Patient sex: M
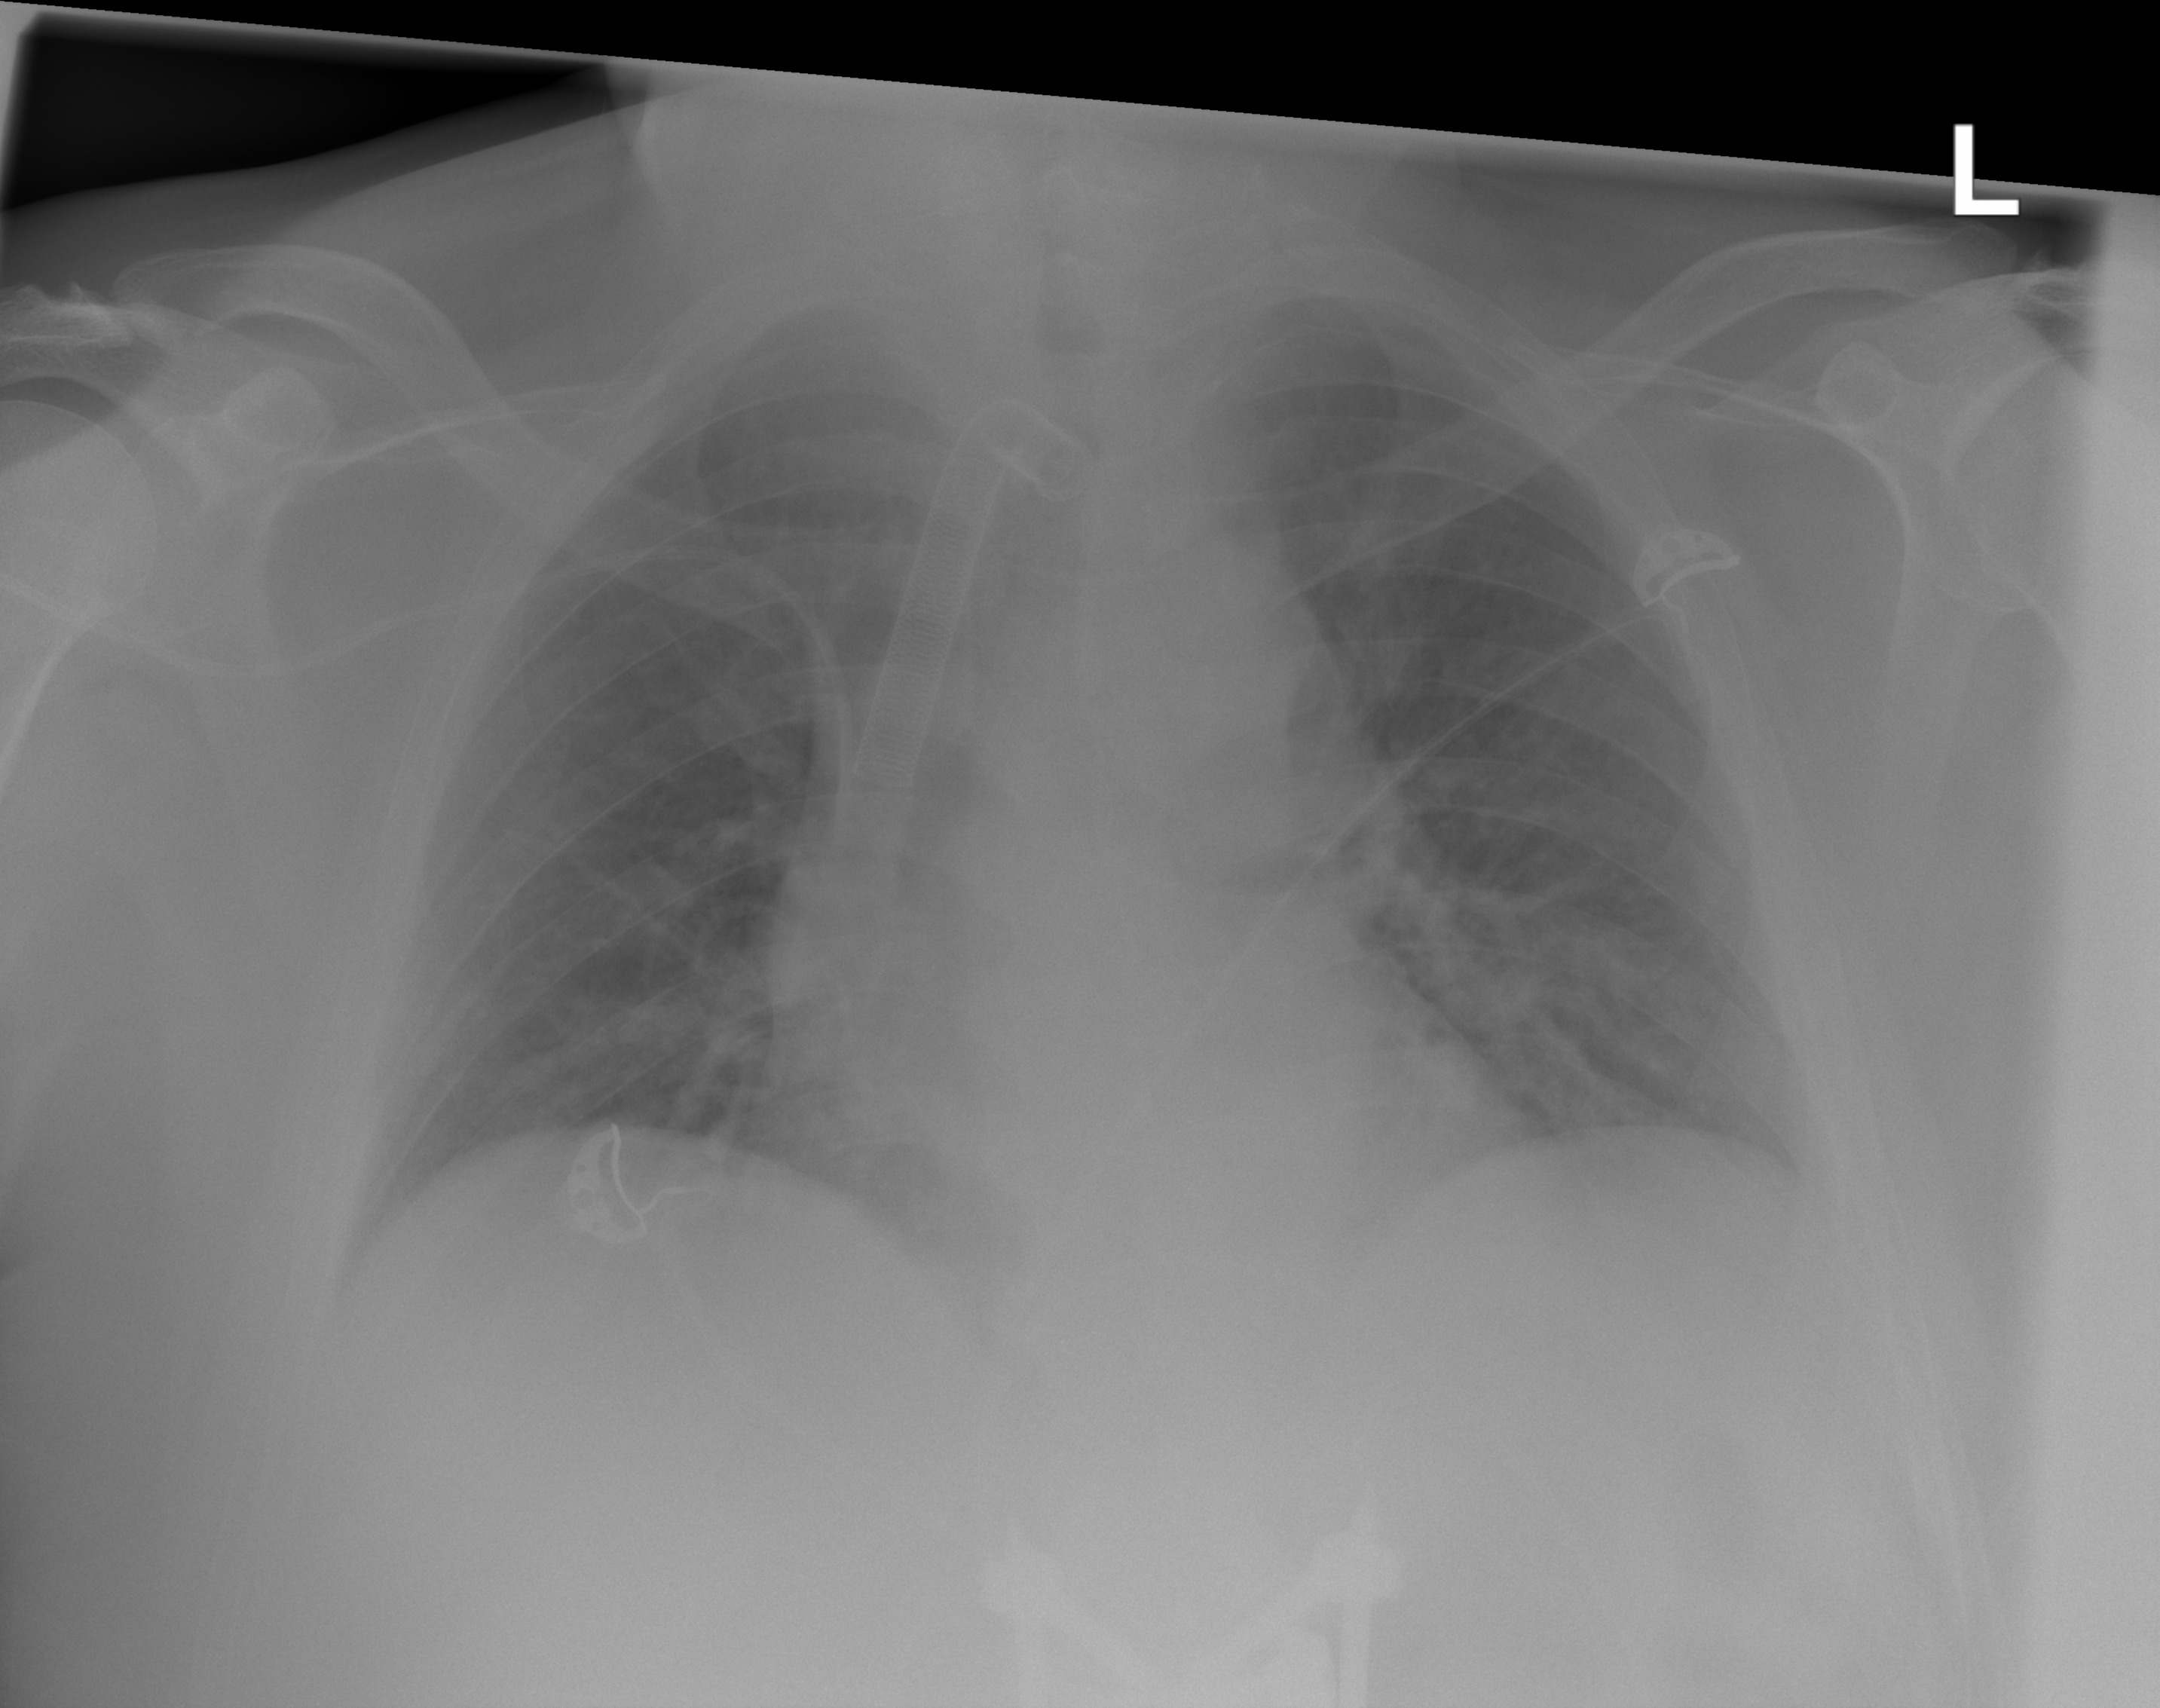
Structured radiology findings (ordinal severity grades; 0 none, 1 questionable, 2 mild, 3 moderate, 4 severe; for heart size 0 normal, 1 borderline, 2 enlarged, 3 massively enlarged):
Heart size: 2
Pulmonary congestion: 2
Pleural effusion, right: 1
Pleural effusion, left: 1
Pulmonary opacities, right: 2
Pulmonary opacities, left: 2
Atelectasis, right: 2
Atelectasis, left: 2